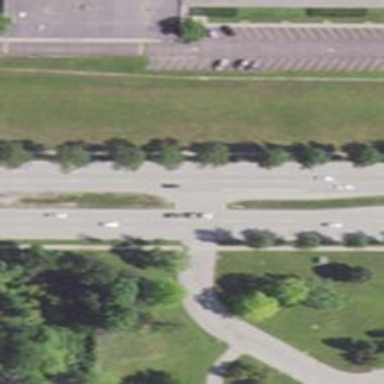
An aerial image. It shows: Primary highway with dual carriageway surfaced with asphalt.